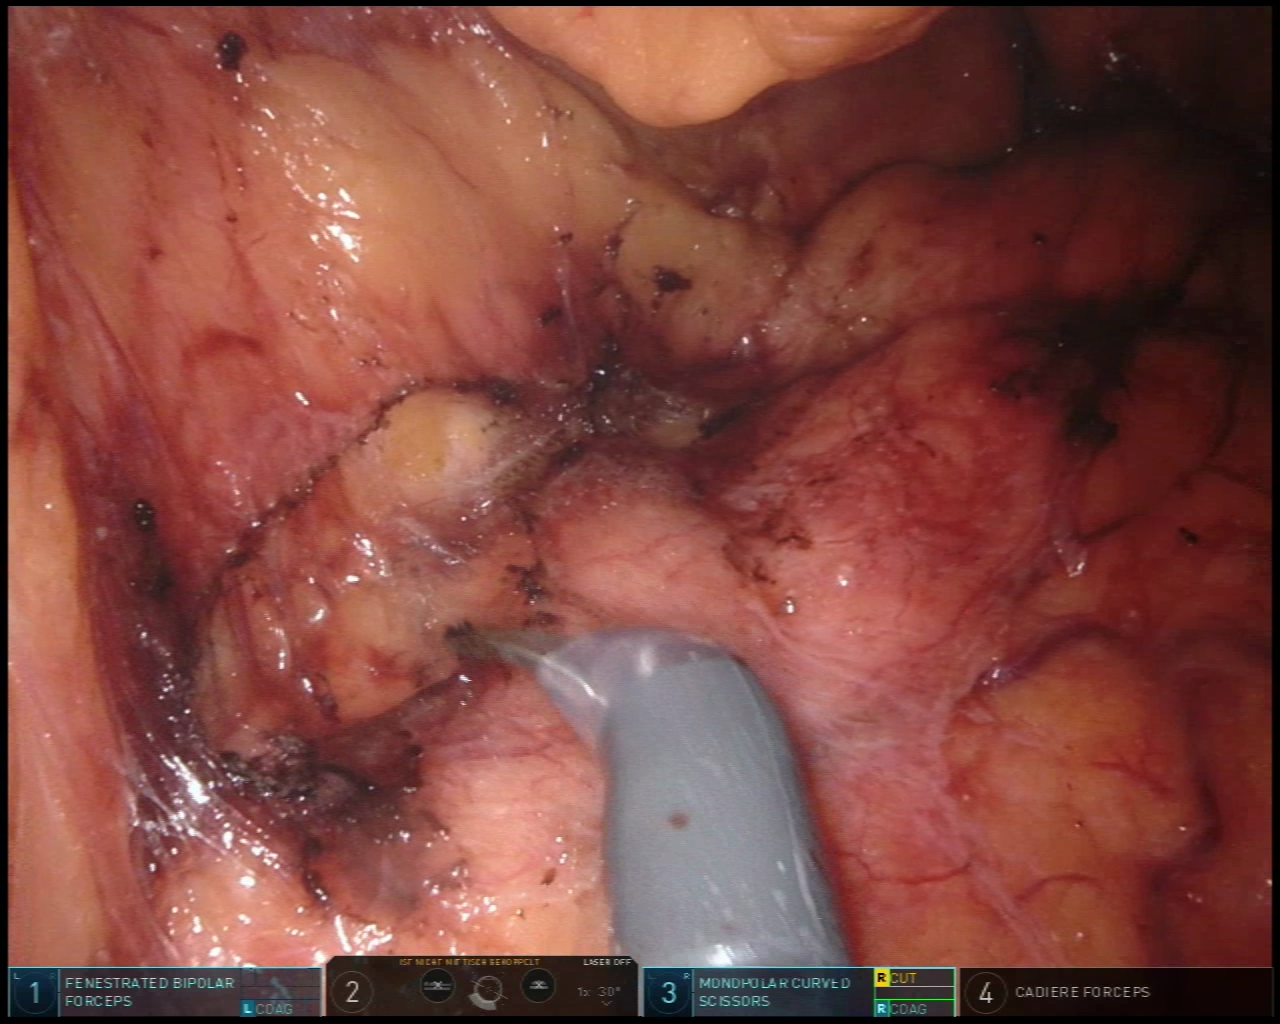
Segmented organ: pancreas
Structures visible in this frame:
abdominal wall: no
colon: no
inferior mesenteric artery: no
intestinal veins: no
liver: no
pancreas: yes
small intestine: no
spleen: no
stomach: no
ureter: no
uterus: no
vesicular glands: no